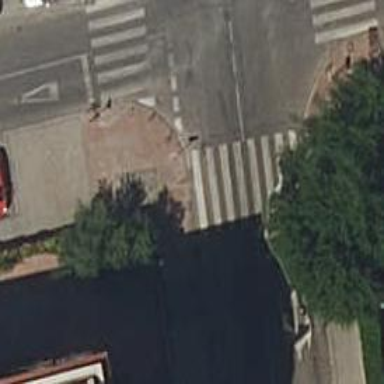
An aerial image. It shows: Uncontrolled road crossing with markings.